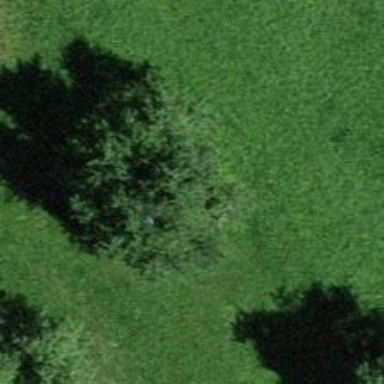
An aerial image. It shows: Single tag "natural: tree."